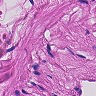
Metastatic tissue present: no